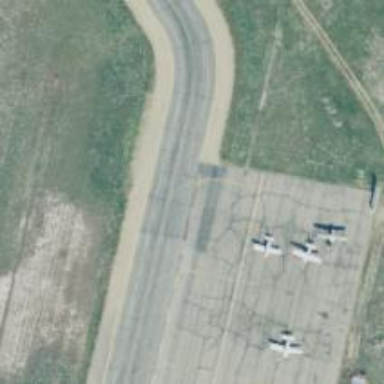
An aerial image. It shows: View of taxiway at the airport.